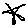
Label: star